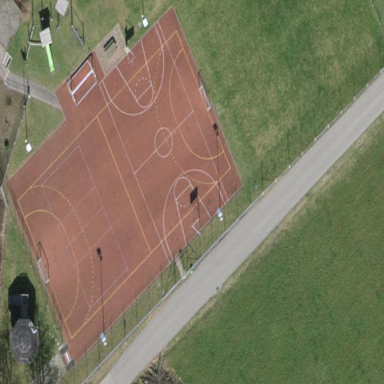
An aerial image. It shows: Multi-sport pitch for leisure and various sports activities.